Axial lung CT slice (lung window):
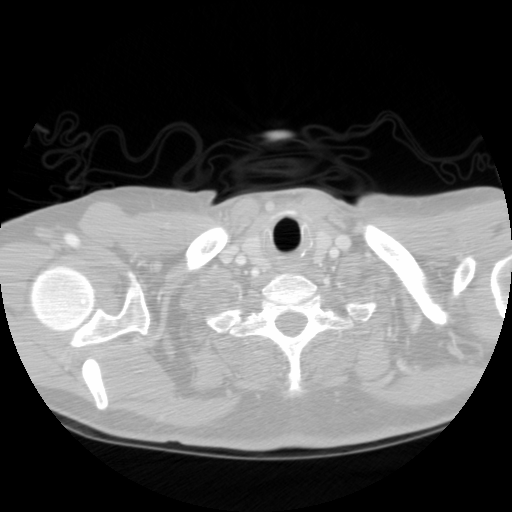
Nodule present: no